Question: Possibly a stupid question. But I've been digging through this code (and stack overflow for answers) for a couple days now, and all I've determined is that I have an error with line 68, or a line that effects it.
Output:
> me@mycpu:~/Documents/ps/cstuff$ make -f makefileEDIT
makefileEDIT:68: *** missing separator. Stop.
I'm using gcc in Ubuntu. Programmer gadget is an AVRISP II, working with an Atmel AtTiny 84
Top of the code that didn't fit in the selection:
'''
# Name: Makefile
#
# A simple program for the ATtiny84 that blinks an LED.
#
# electronut.in
DEVICE = attiny84
CLOCK = <PHONE>
PROGRAMMER = -c avrisp2
OBJECTS = main.o
'''

And, yes, I totally copied this code from a tutorial site and changed the name of the programmer to match what I have. And I've been reading general info online about this stuff (and I've learned a bit about it so far), but no go.
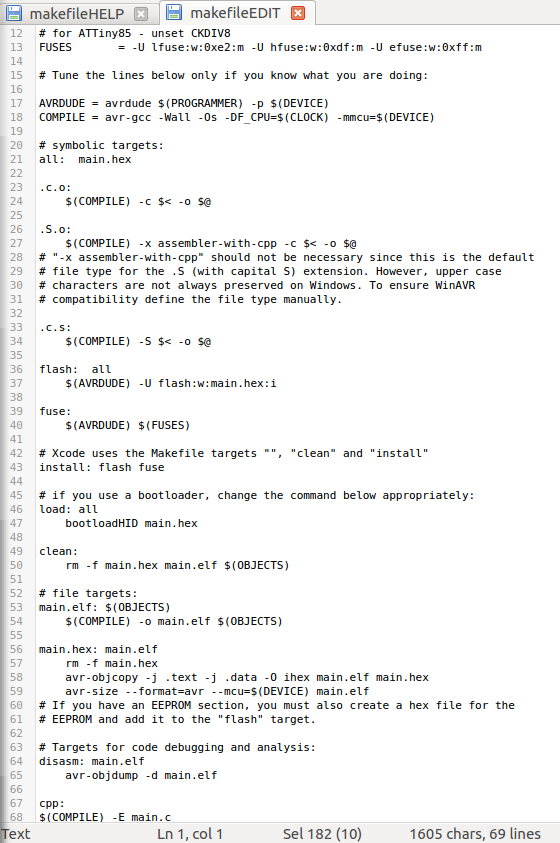
Answer: Your tabs are all screwed up. The first line of each makefile recipe (such as "load: all", "clean:", "cpp:" or "main.hex: main.elf") needs to NOT be indented, however any commands that they run, such as "rm -f main.hex" needs to be indented ONCE with a tab character specifically.
Try this file, make sure your text editor doesn't convert the tabs to spaces. <URL>